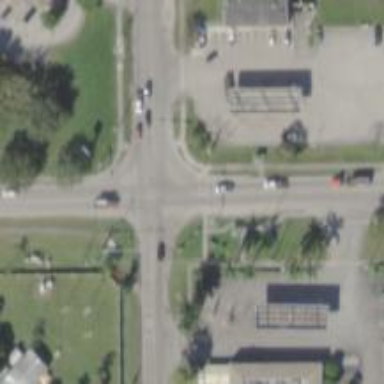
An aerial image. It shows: Secondary road with separate asphalt sidewalks.